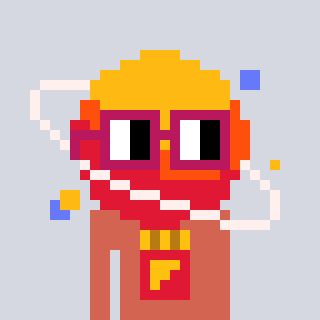
a pixel art character with square dark red glasses, a saturn-shaped head and a peachy-colored body on a cool background